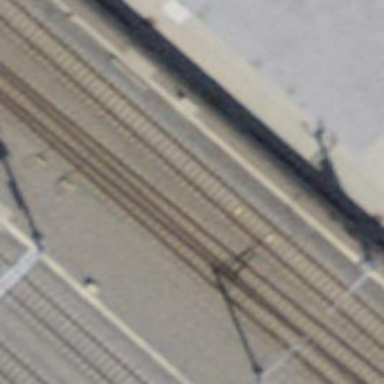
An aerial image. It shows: Siding railway track with electrified contact line.